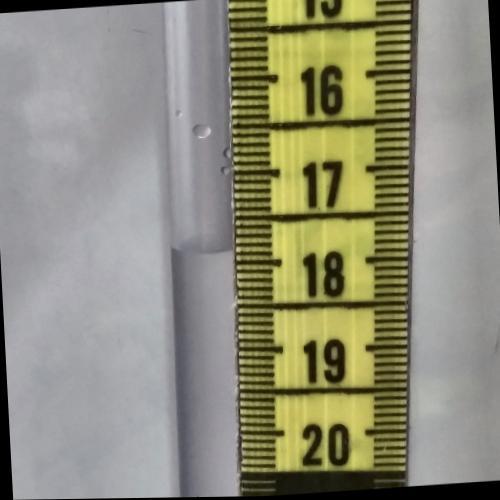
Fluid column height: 17.9 cm